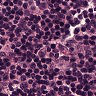
Metastatic tissue present: no